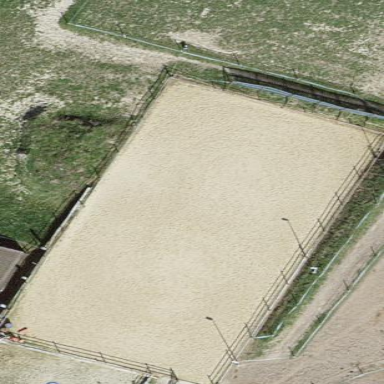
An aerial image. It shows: Equestrian pitch for leisure land use.